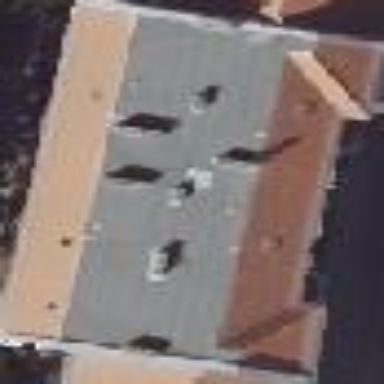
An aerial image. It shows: Unique apartment building with double saltbox roof shape.